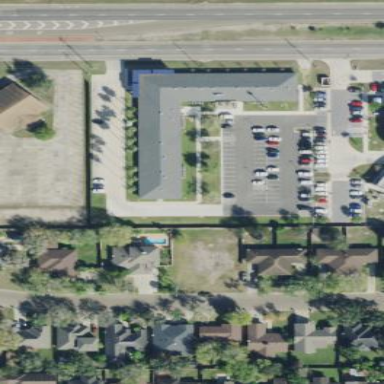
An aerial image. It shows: Nursing home building.